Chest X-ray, AP view. Patient: 40 years old, sex M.
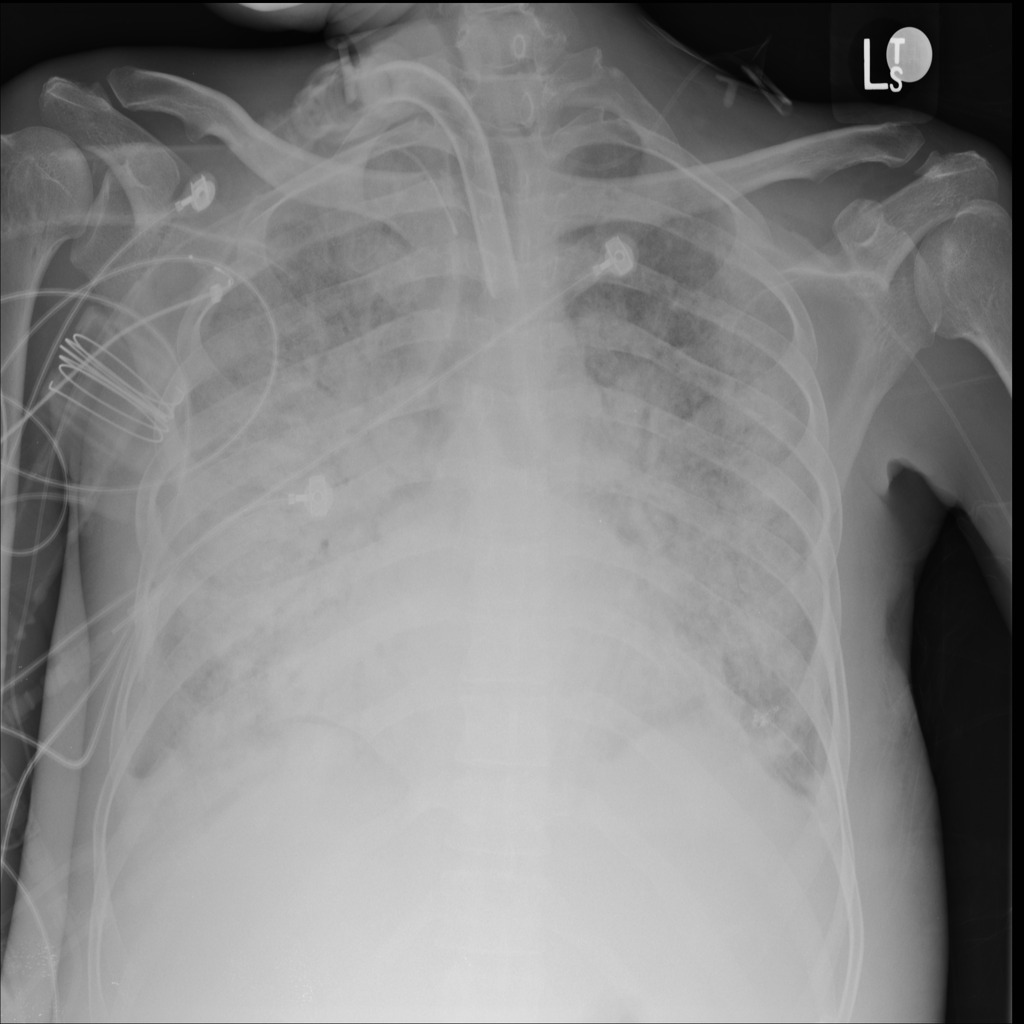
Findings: No Finding